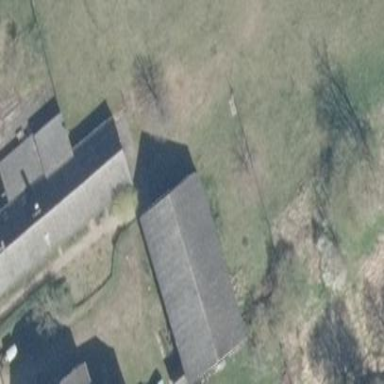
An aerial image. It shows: Shed.